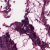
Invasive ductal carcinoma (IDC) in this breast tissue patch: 0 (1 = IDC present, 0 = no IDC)